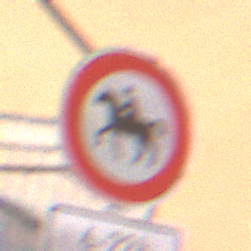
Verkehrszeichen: VerbotReiter
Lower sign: ZeitangabenMitBeschraenkungAufWochentage4
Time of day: Midday
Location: Outdoor (Urban)
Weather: Overcast
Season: NotSpecified
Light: Natural